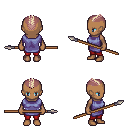
a pixel art fantasy rpg character, female body template, human, dark skin, chain tabard jacket, red pants, white blonde short mohawk hairstyle, spear, four views (front, back, left, right), 2x2 character sprite sheet, small pixel art, hard edges, no anti-aliasing